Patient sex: M
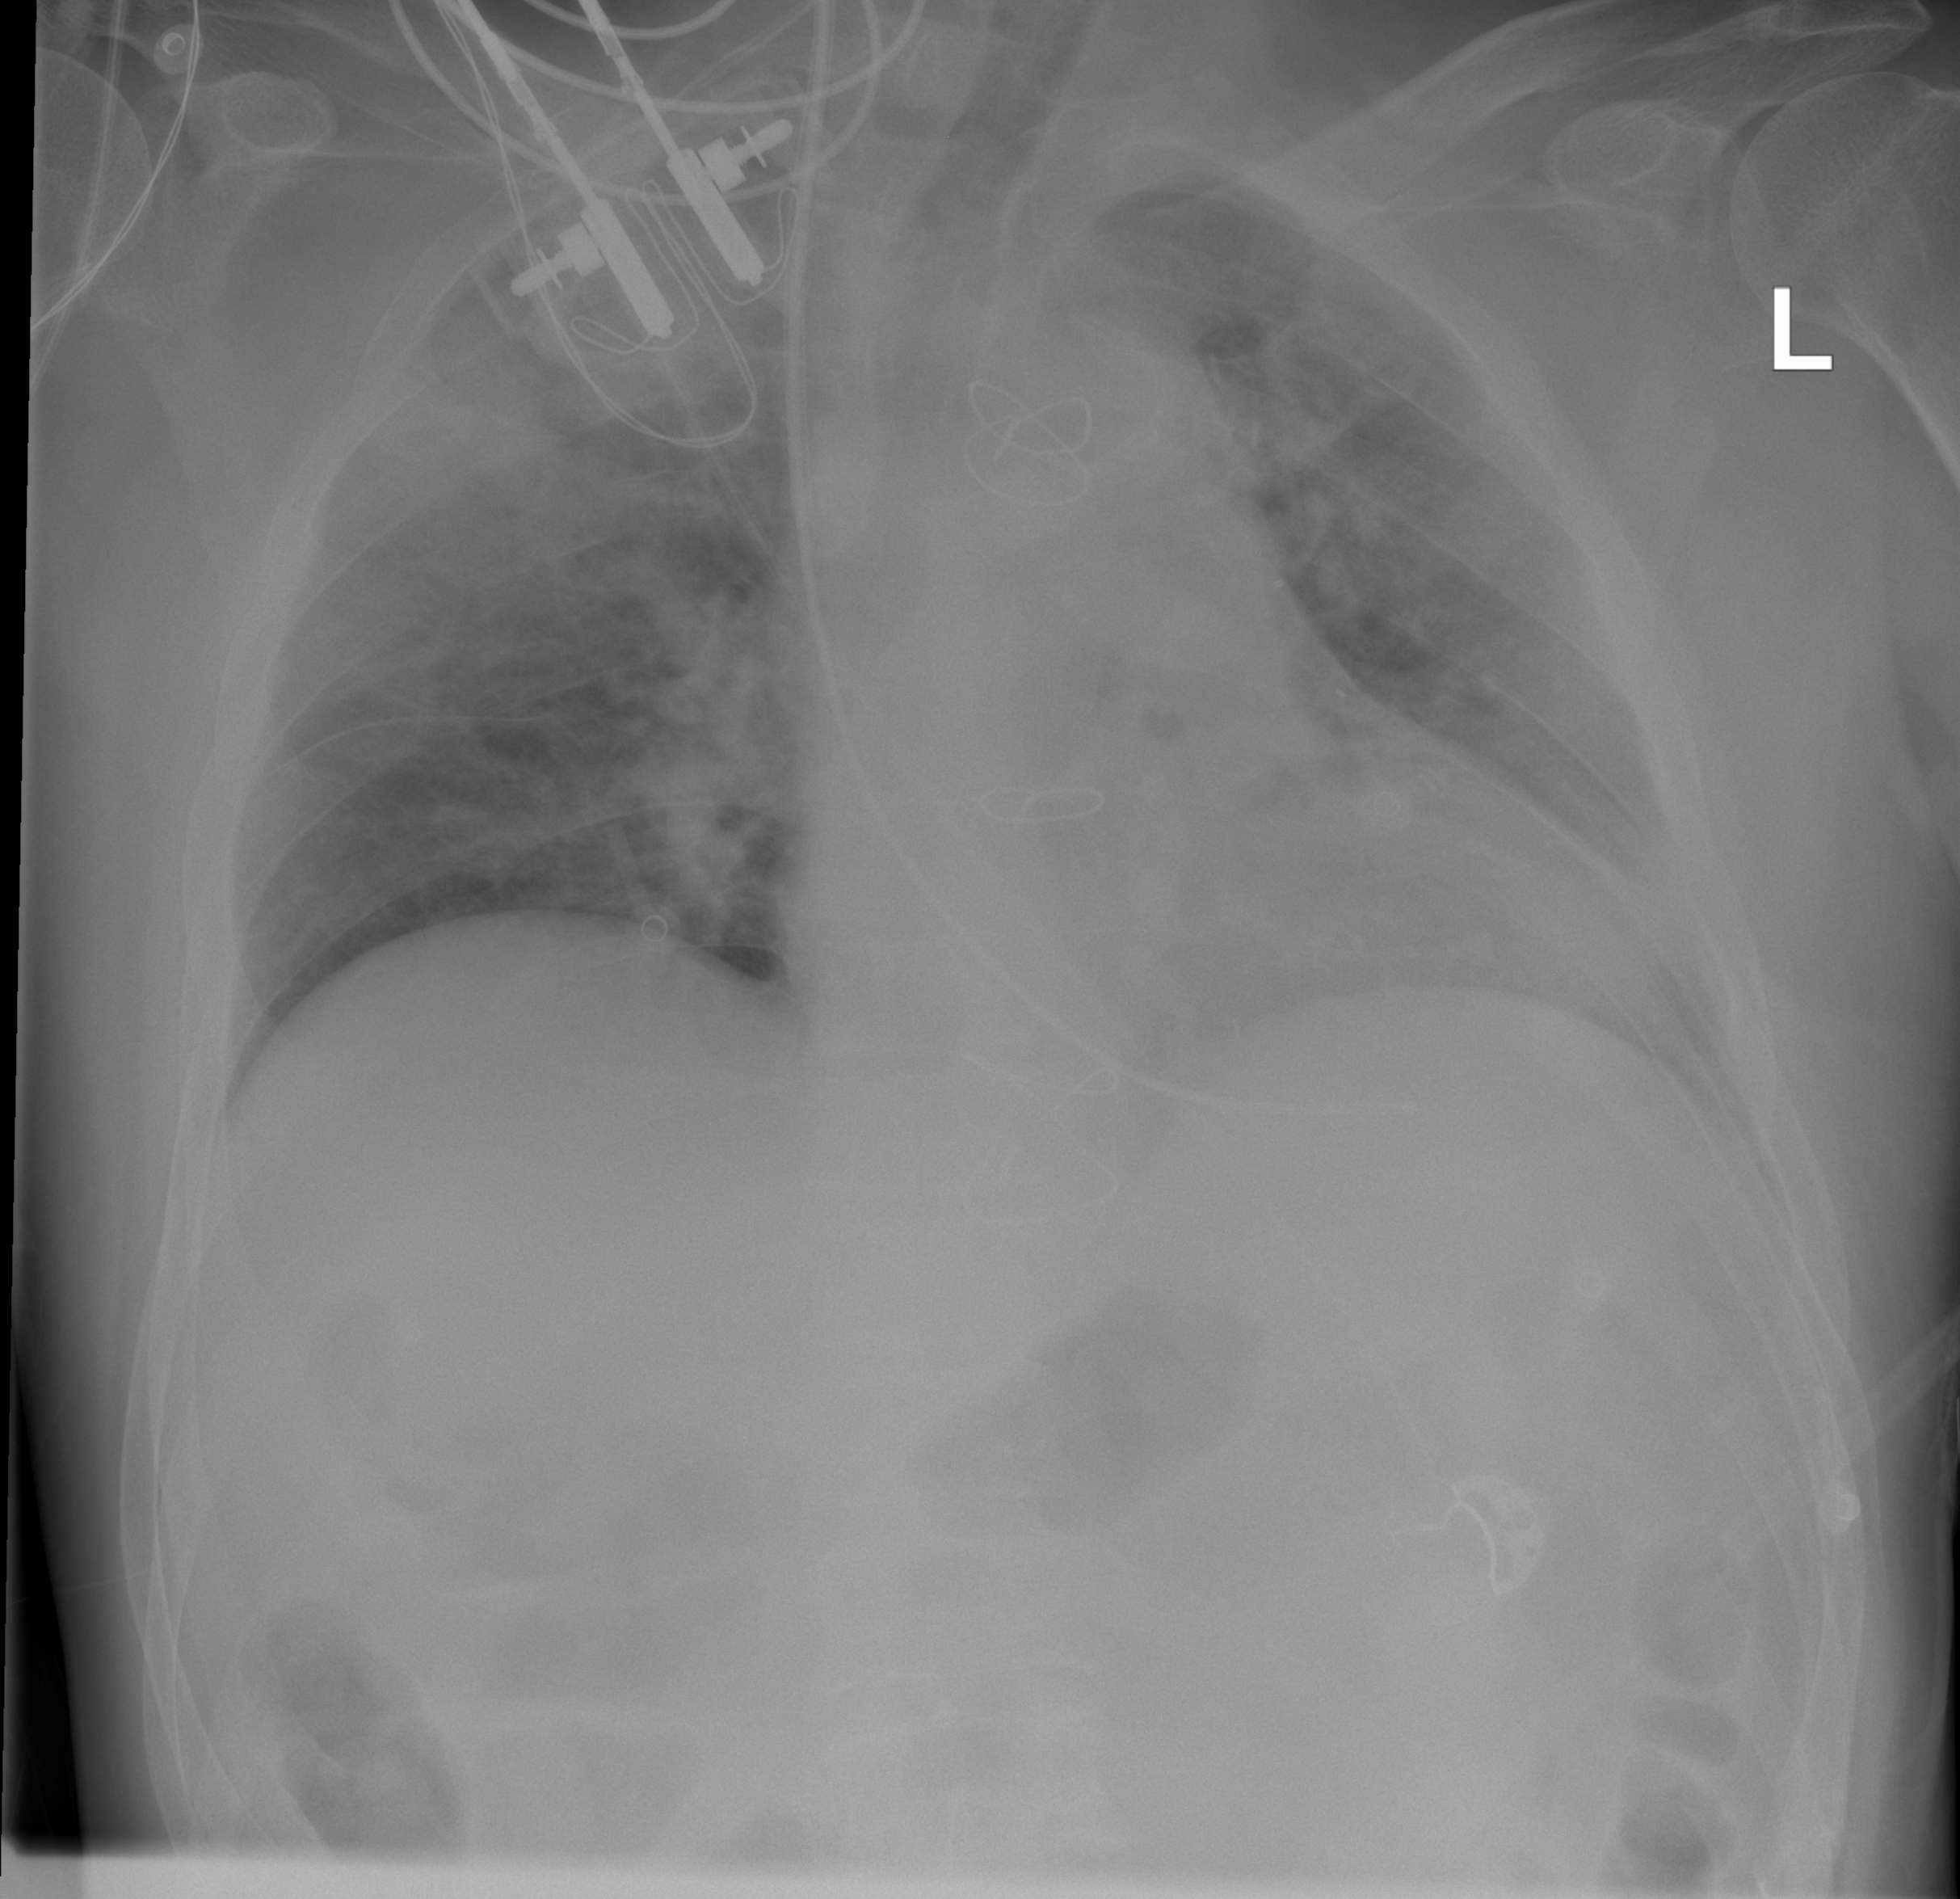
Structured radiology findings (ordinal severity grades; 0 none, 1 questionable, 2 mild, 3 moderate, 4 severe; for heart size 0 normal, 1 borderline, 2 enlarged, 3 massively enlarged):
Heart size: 1
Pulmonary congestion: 2
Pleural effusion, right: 0
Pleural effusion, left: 0
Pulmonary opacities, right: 3
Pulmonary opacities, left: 2
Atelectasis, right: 0
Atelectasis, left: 0